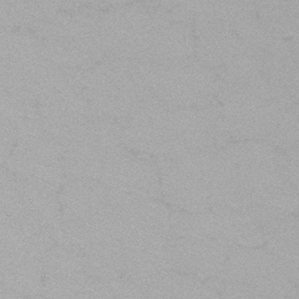
Label: frost